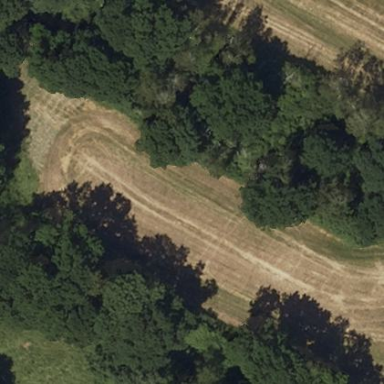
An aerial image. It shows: Broadleaved woodland area.